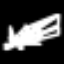
Label: squiggle